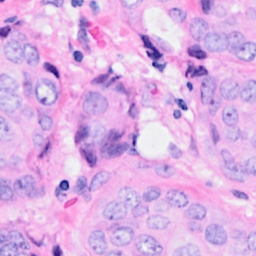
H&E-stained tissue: Breast